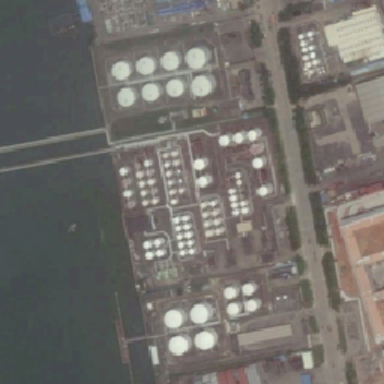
There are many white round pots on the ground .